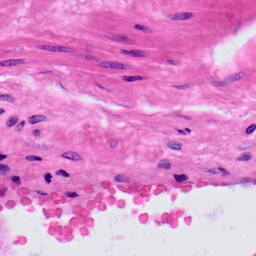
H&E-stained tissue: Prostate